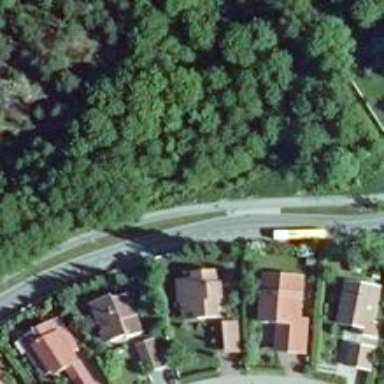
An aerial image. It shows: Path.